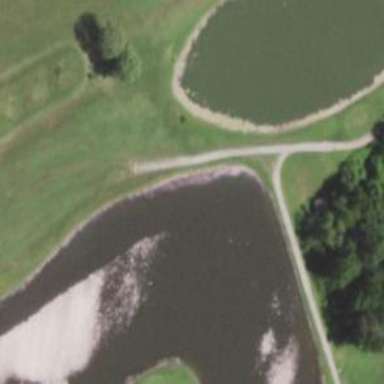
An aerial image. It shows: Golf tee.